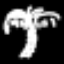
Label: palm tree